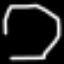
Label: octagon